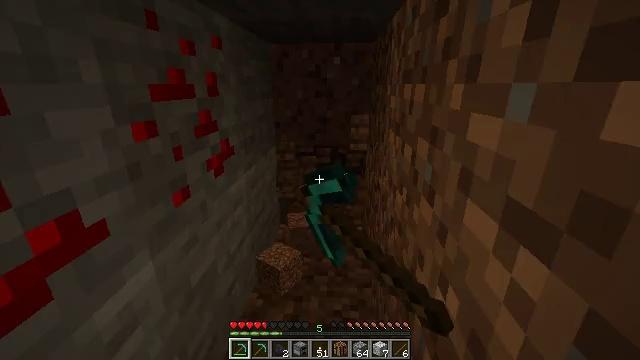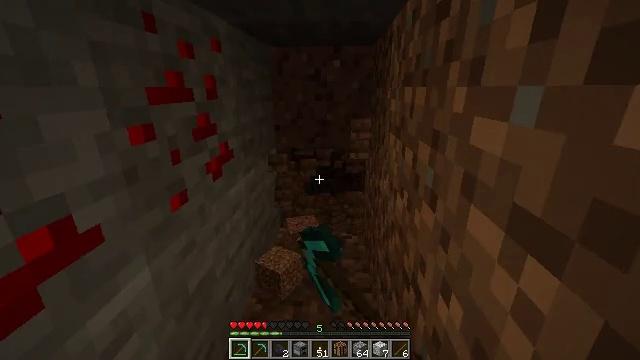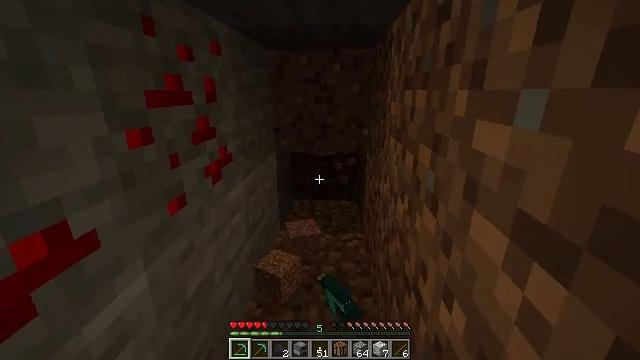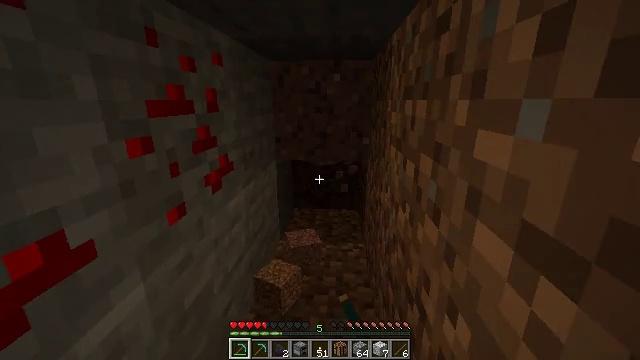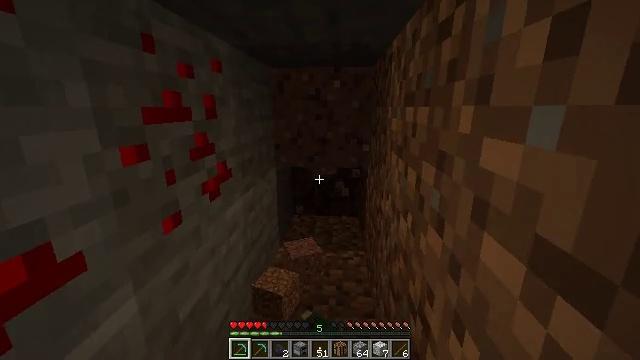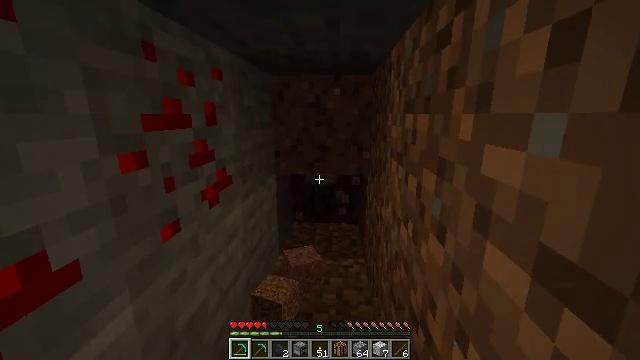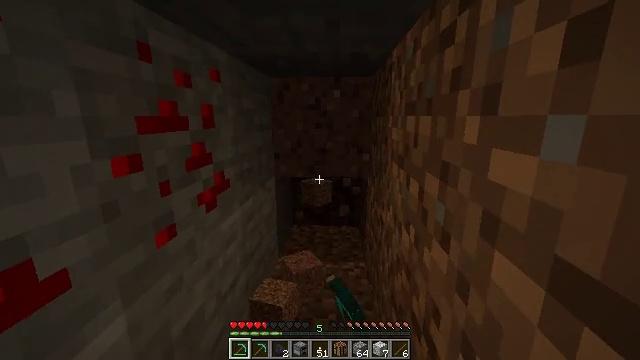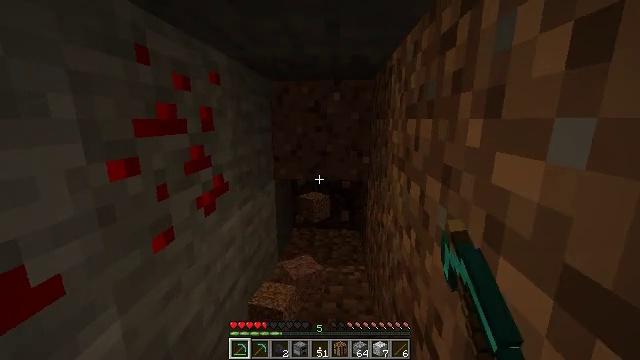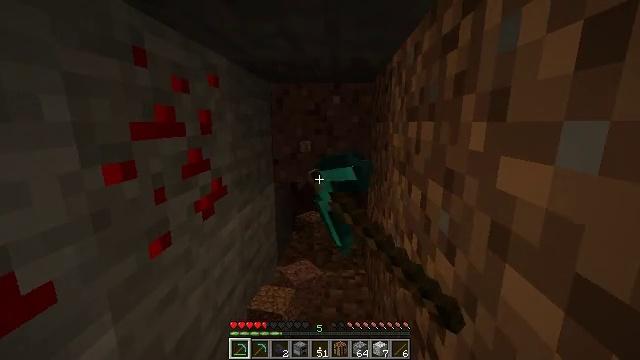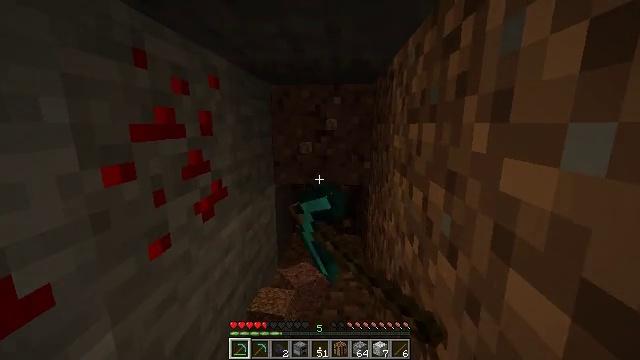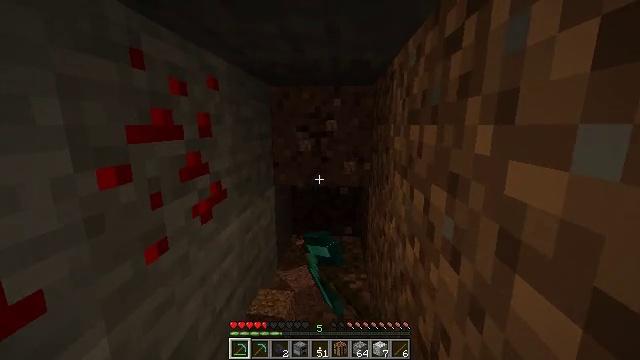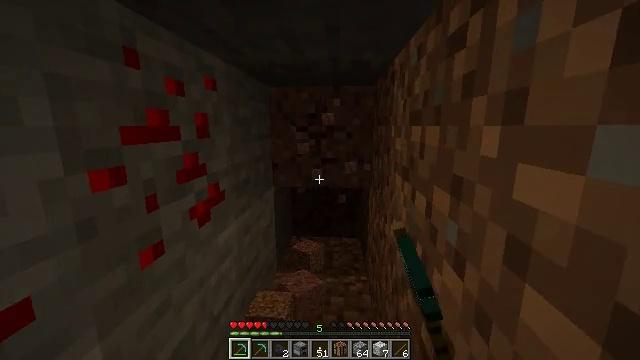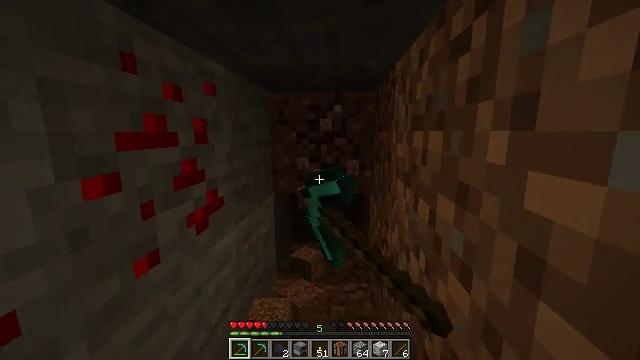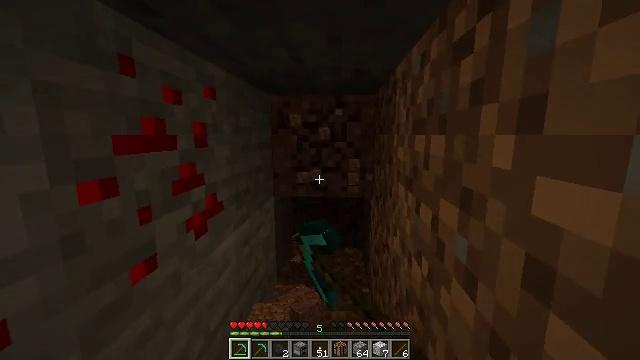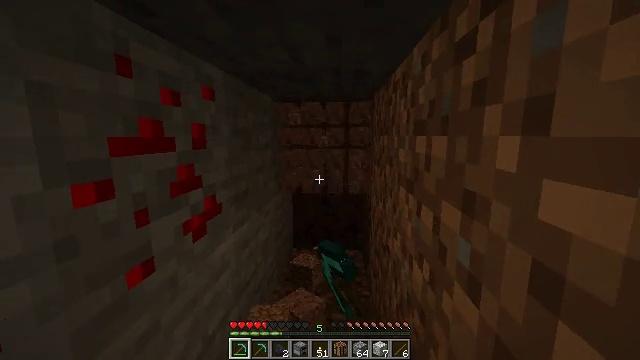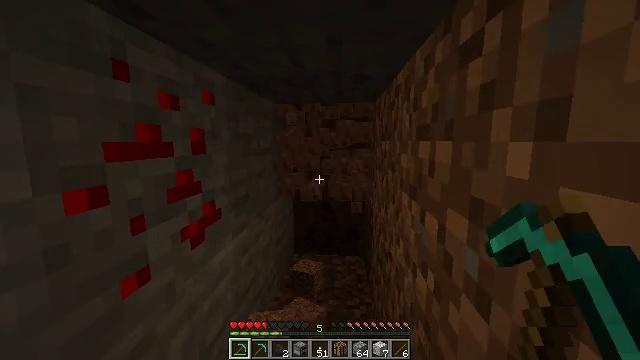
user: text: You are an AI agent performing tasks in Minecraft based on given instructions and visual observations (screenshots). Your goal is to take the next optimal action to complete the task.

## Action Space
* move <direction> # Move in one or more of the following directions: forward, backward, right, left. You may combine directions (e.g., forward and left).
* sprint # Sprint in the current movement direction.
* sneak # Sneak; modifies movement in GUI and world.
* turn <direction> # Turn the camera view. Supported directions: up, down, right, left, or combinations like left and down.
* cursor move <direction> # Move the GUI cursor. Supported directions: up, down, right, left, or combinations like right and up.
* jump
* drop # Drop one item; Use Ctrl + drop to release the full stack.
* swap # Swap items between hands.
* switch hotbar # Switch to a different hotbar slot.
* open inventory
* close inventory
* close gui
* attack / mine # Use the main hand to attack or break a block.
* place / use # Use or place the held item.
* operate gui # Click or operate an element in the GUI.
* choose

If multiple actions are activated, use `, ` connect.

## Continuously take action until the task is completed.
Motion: motion action
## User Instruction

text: Use a pickaxe to gather granite.
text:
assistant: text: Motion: move right, attack / mine
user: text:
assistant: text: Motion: move right, attack / mine
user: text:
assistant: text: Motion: move right, turn up, attack / mine
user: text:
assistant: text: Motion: move right, turn up, attack / mine
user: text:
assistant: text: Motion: move right, turn up, attack / mine
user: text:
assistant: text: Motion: move right, attack / mine
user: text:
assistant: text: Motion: move right, attack / mine
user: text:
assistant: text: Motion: move right, attack / mine
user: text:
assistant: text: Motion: move right, attack / mine
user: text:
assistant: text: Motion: move right, attack / mine
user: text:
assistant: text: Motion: move right, attack / mine
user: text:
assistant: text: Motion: move right, turn up, attack / mine
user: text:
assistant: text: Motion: move right, attack / mine
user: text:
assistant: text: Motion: move right, attack / mine
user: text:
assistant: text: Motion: move right, turn up, attack / mine
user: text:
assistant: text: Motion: move right, attack / mine
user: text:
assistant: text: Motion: move right, attack / mine
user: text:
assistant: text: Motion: move right, attack / mine
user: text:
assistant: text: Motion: move right, attack / mine
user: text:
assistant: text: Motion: move right, turn up, attack / mine
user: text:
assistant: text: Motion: move right, turn up, attack / mine
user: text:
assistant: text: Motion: move right, attack / mine
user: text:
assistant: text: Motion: move right, attack / mine
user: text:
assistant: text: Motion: move right, attack / mine
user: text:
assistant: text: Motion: move right, attack / mine
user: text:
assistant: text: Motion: move right, attack / mine
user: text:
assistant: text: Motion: move right, attack / mine
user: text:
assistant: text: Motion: move right, attack / mine
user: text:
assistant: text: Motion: move right, attack / mine
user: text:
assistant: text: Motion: move right, attack / mine